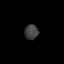
Tissue: skin
Cell type: Epithelial cells
Senescence score: 0.2836
Nuclear area (px): 199
Mean DAPI intensity: 64.678